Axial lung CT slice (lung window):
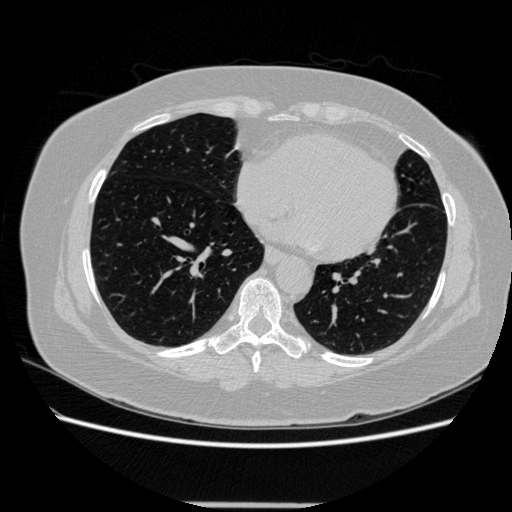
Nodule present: no